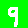
Digit: 9